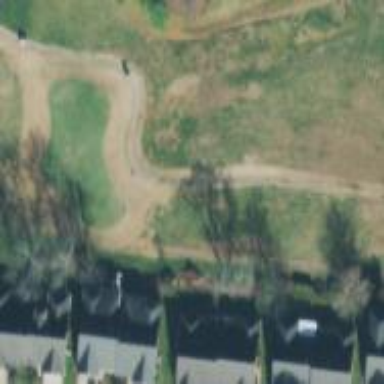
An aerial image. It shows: Rough area in golf course.